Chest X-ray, AP view. Patient: 35 years old, sex M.
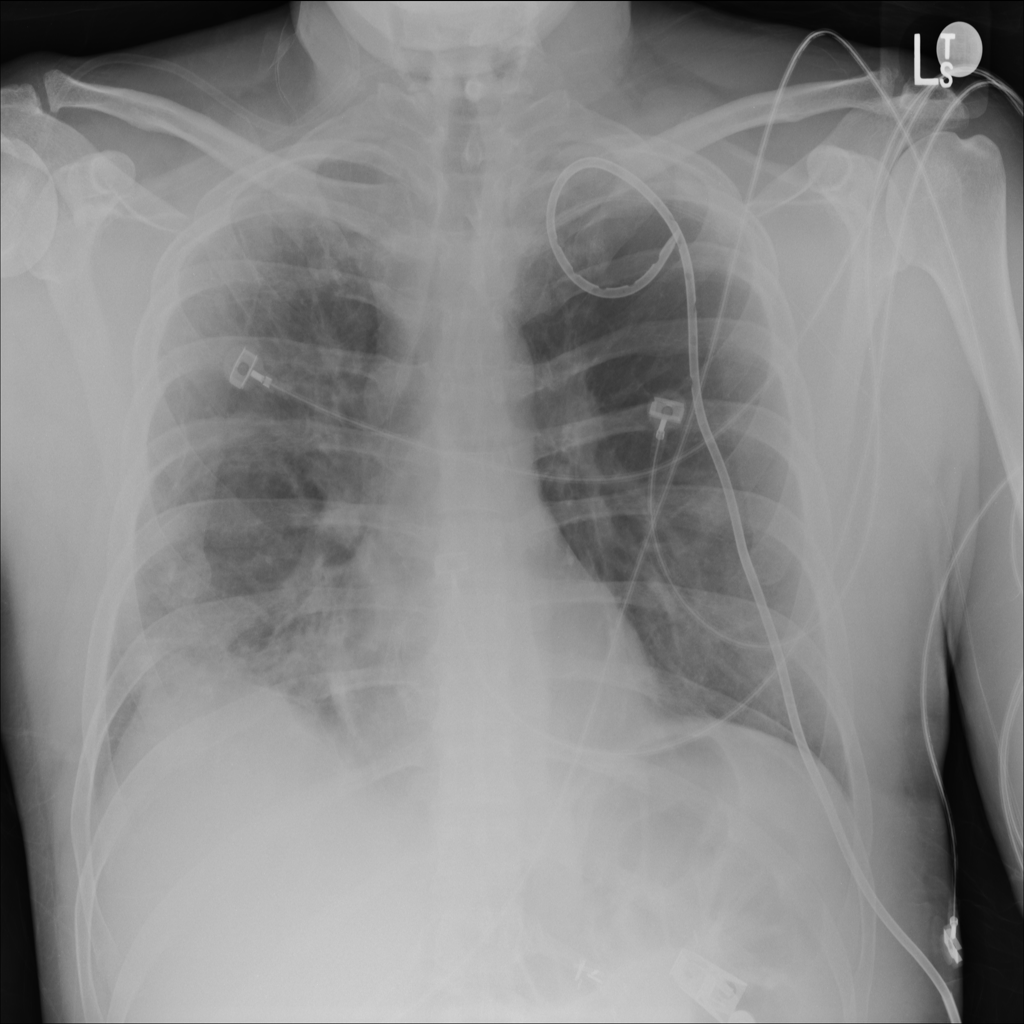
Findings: Consolidation